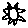
Label: sun